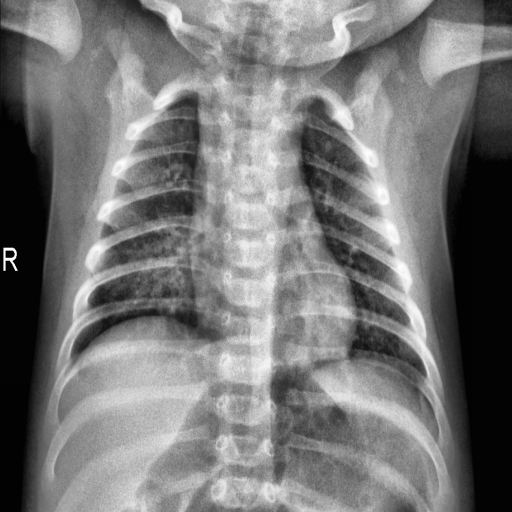
Finding: NORMAL